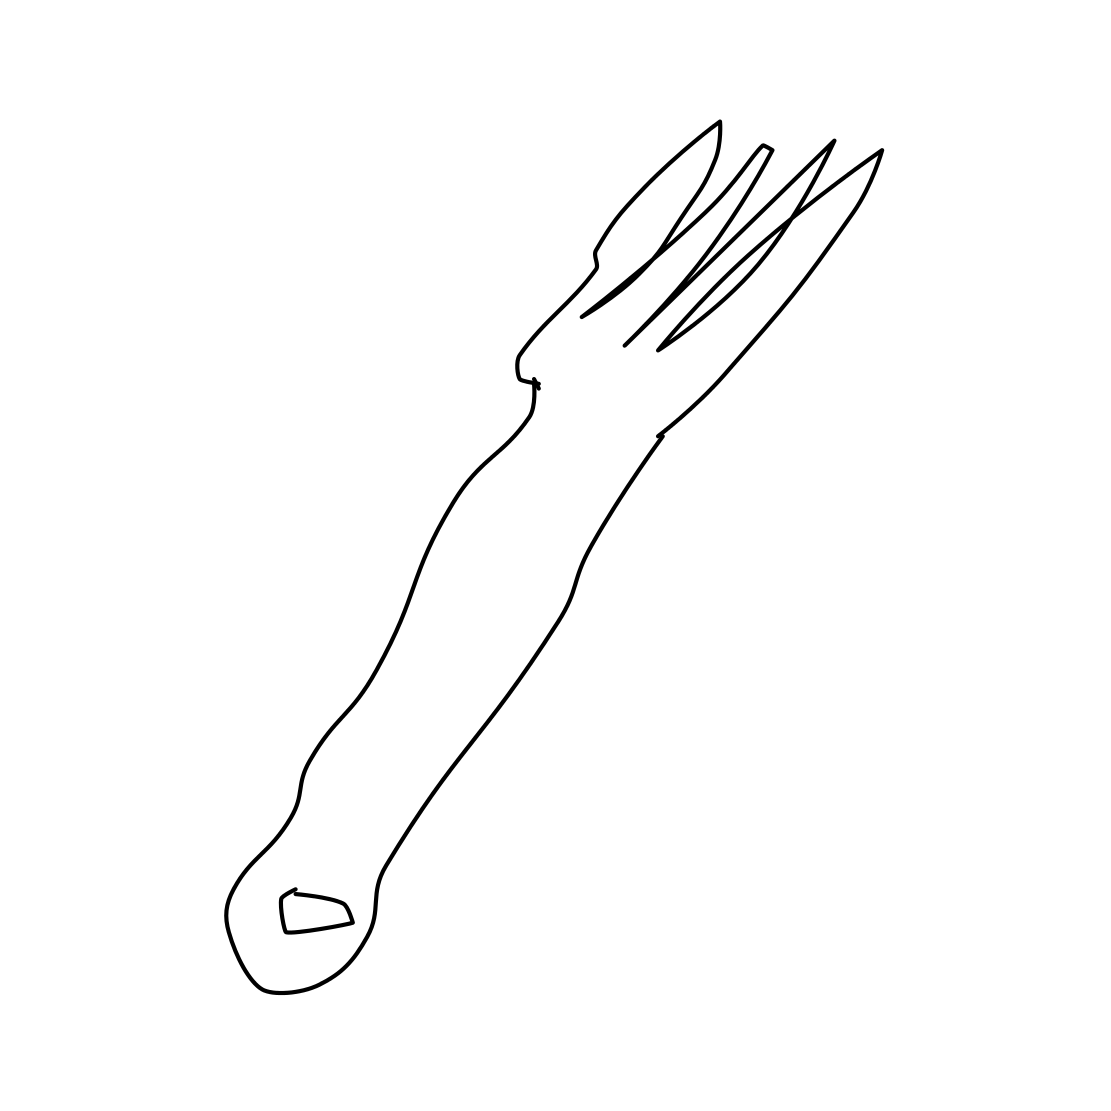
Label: fork